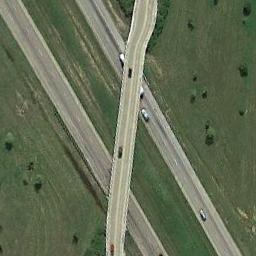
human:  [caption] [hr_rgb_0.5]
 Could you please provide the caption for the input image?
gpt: The grass is under the overpass .

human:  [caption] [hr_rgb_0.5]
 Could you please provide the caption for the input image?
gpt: The cross-line overpass is over the roads on the lawn .

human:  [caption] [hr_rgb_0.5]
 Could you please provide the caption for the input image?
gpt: On the highway, There is an overpass .

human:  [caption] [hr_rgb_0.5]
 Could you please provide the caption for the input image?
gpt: The overpass is next to the grass with some cars .

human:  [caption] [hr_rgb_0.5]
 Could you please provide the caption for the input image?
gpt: There are green meadows around the overpass .